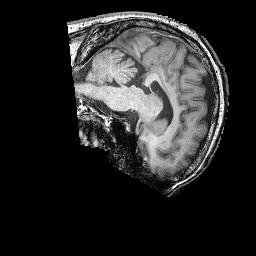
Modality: T1w
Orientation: sagittal
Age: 46
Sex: male
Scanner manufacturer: siemens
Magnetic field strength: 3 T
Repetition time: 2.25 s
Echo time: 0.00411 s